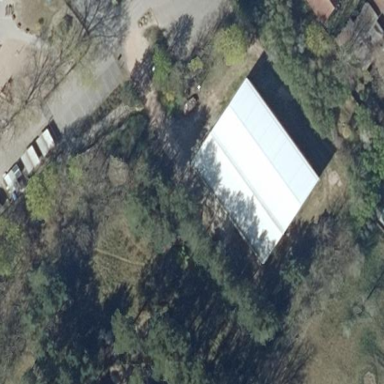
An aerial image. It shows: Sports hall building.